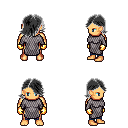
a pixel art fantasy rpg character, male body template, human, tanned skin, chain mail, magenta pants, gray swoop hairstyle, gold gloves, four views (front, back, left, right), 2x2 character sprite sheet, small pixel art, hard edges, no anti-aliasing